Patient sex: F
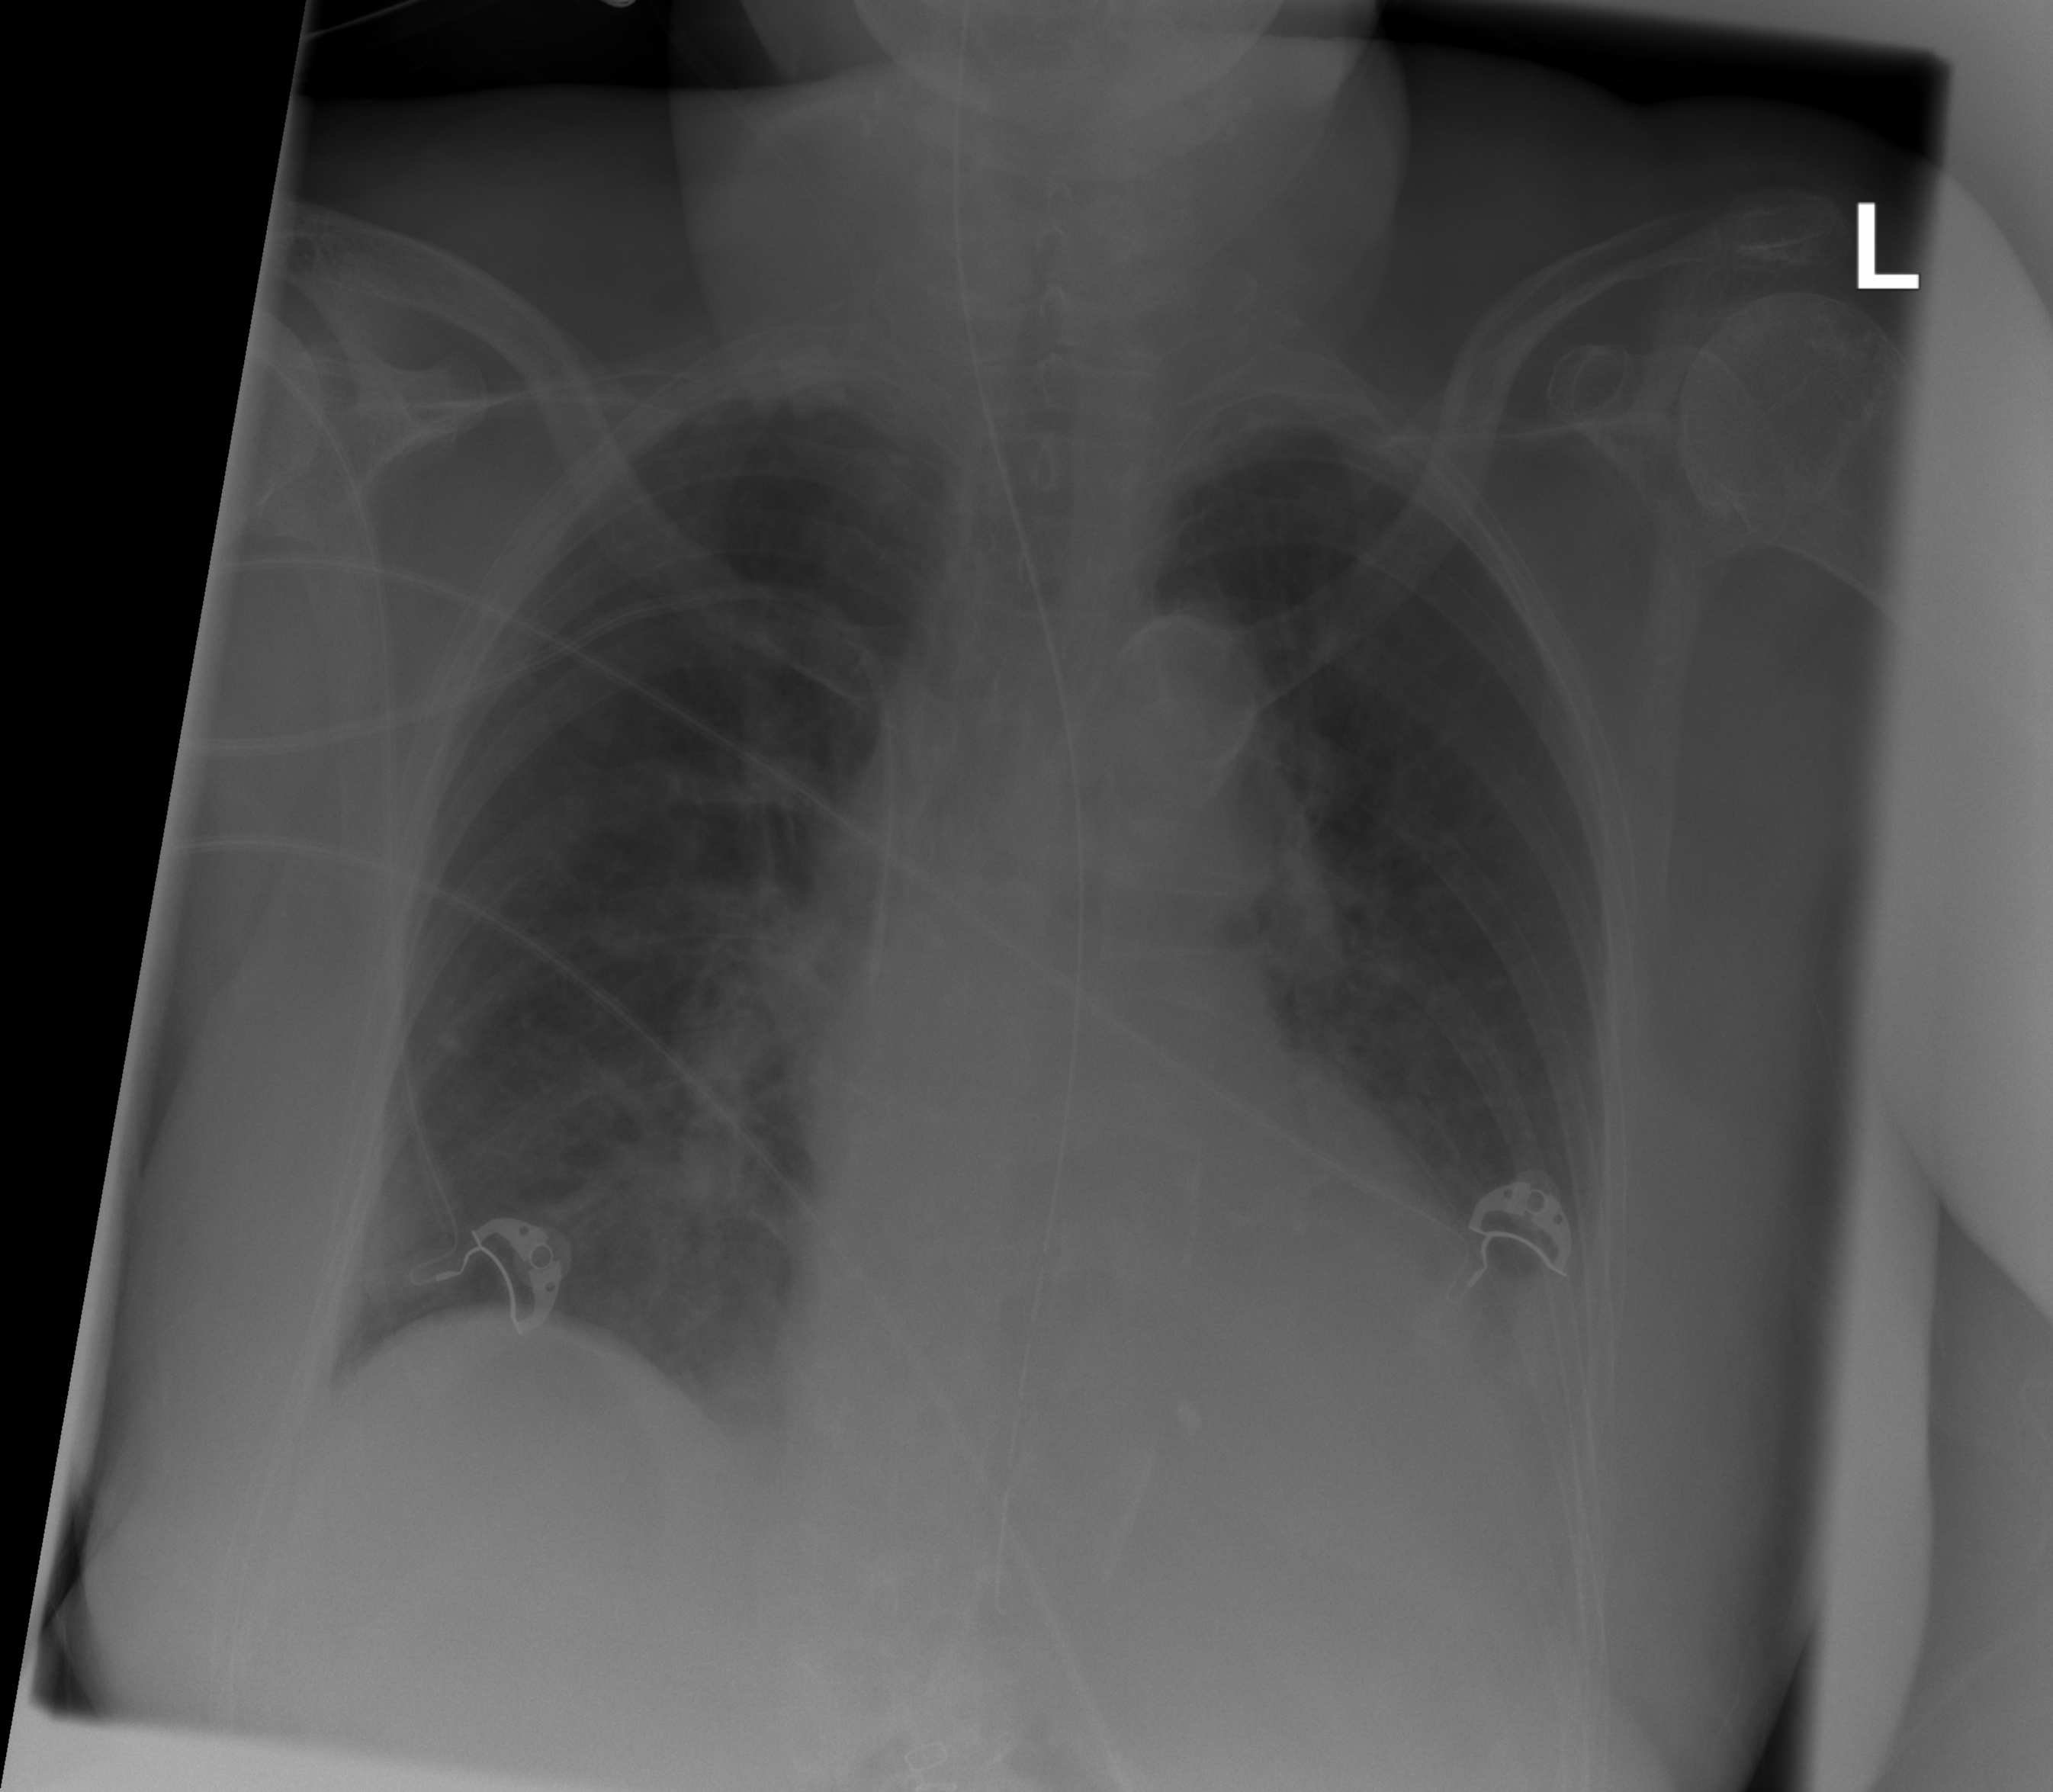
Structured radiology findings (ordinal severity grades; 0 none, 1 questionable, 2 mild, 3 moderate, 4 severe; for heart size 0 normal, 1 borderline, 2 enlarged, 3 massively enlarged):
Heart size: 2
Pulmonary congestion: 0
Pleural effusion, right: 0
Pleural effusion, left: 2
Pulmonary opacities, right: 0
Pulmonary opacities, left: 0
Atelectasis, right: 0
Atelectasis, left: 0